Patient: sex M, age 51
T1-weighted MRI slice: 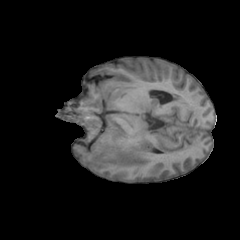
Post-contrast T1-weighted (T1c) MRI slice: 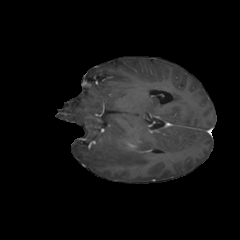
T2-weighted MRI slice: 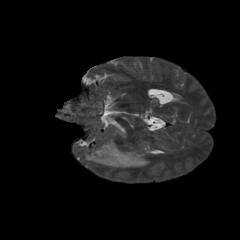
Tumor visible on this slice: yes
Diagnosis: Glioblastoma, IDH-wildtype
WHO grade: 4